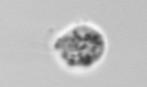
Label: Amoeba